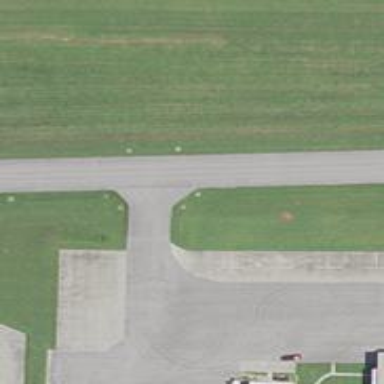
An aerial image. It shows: Image of taxiway at airport.